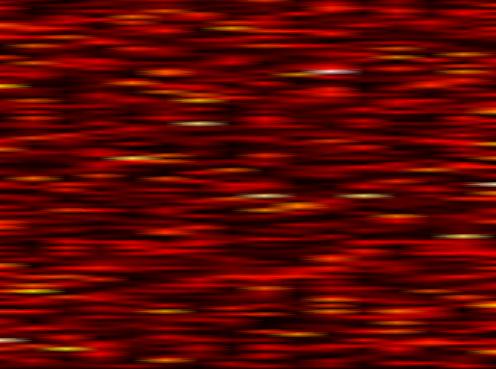
Label: OFDM